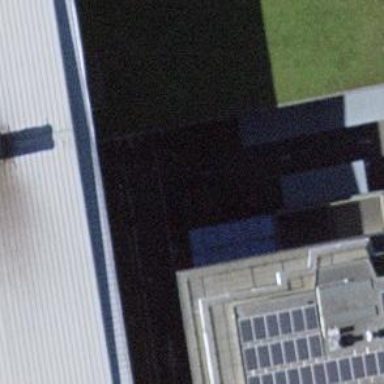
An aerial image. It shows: Entrance to multi-storey parking facility.